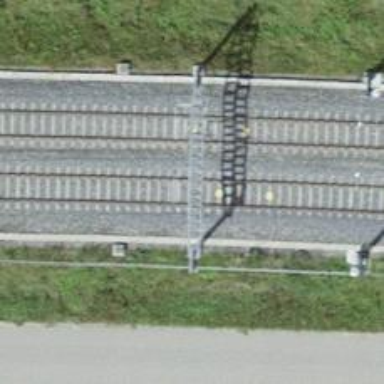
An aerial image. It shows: Single railway track with electrified contact line.